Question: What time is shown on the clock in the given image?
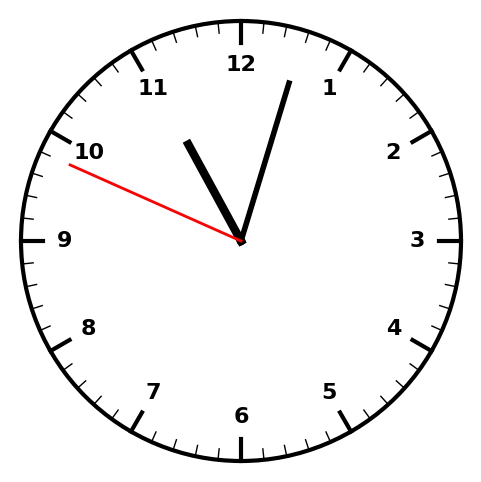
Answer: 11:02:49